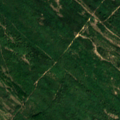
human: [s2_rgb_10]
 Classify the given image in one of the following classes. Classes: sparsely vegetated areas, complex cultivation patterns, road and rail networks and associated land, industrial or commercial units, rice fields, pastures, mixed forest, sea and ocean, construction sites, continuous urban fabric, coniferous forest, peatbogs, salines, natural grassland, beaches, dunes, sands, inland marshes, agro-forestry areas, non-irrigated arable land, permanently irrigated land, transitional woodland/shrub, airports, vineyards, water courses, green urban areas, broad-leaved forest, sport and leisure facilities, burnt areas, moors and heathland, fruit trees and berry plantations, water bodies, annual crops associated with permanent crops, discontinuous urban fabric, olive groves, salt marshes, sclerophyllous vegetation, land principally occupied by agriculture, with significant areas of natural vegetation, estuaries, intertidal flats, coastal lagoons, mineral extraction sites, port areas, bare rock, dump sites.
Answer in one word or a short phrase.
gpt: broad-leaved forest, natural grassland, transitional woodland/shrub